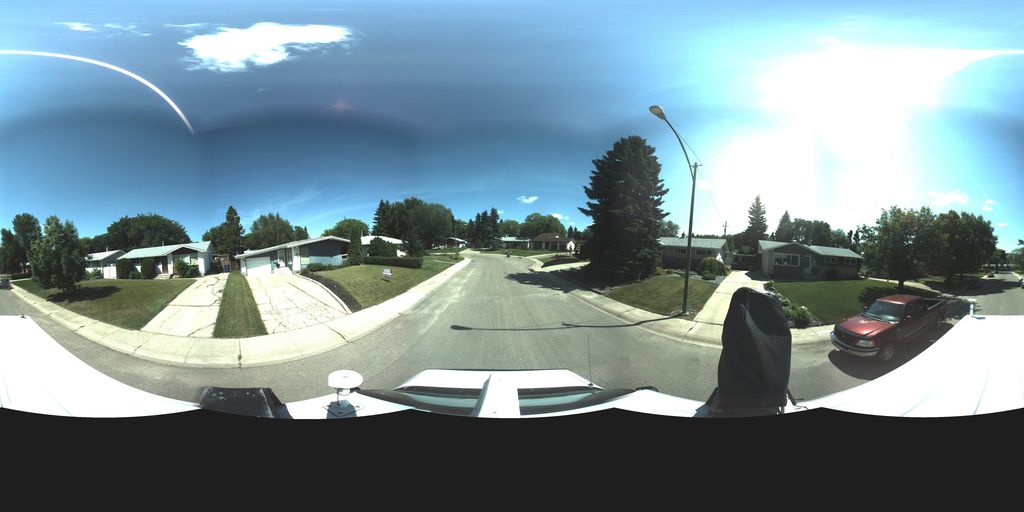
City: saskatoon